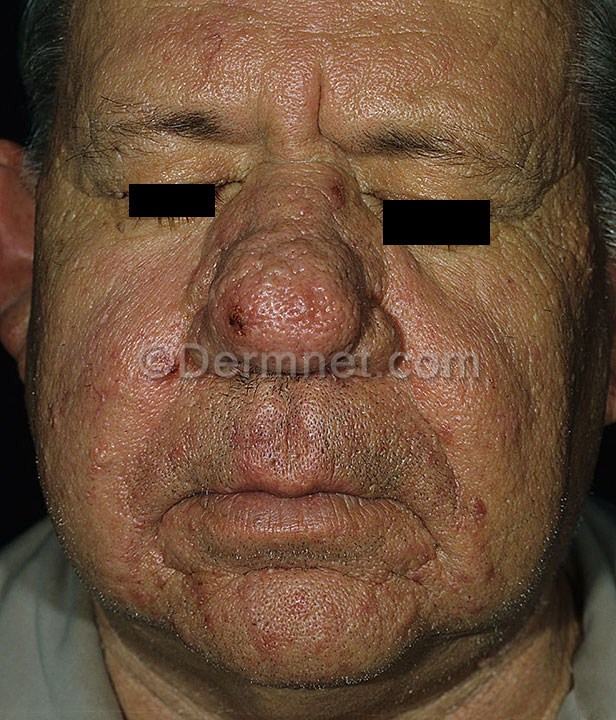
Disease: Acne and Rosacea Photos